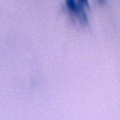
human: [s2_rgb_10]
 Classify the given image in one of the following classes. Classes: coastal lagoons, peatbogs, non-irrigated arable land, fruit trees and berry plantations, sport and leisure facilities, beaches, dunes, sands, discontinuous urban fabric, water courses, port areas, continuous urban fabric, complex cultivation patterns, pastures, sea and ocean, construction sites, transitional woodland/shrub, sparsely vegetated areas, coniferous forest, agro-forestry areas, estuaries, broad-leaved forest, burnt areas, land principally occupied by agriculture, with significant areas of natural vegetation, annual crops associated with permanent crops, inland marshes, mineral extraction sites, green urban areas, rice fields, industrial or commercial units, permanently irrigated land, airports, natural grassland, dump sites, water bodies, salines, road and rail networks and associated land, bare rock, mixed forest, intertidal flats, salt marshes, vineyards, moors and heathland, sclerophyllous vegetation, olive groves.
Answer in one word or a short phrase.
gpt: water bodies